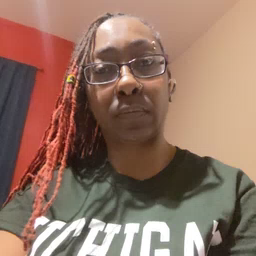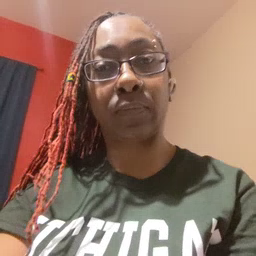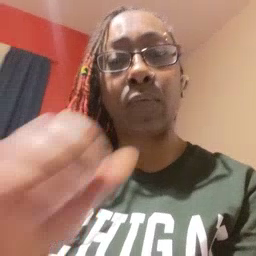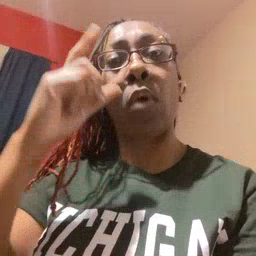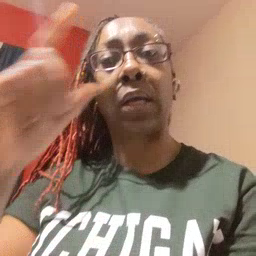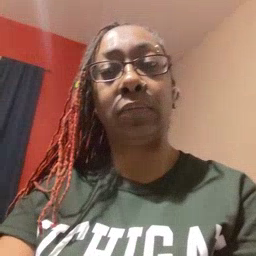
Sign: awake